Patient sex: F
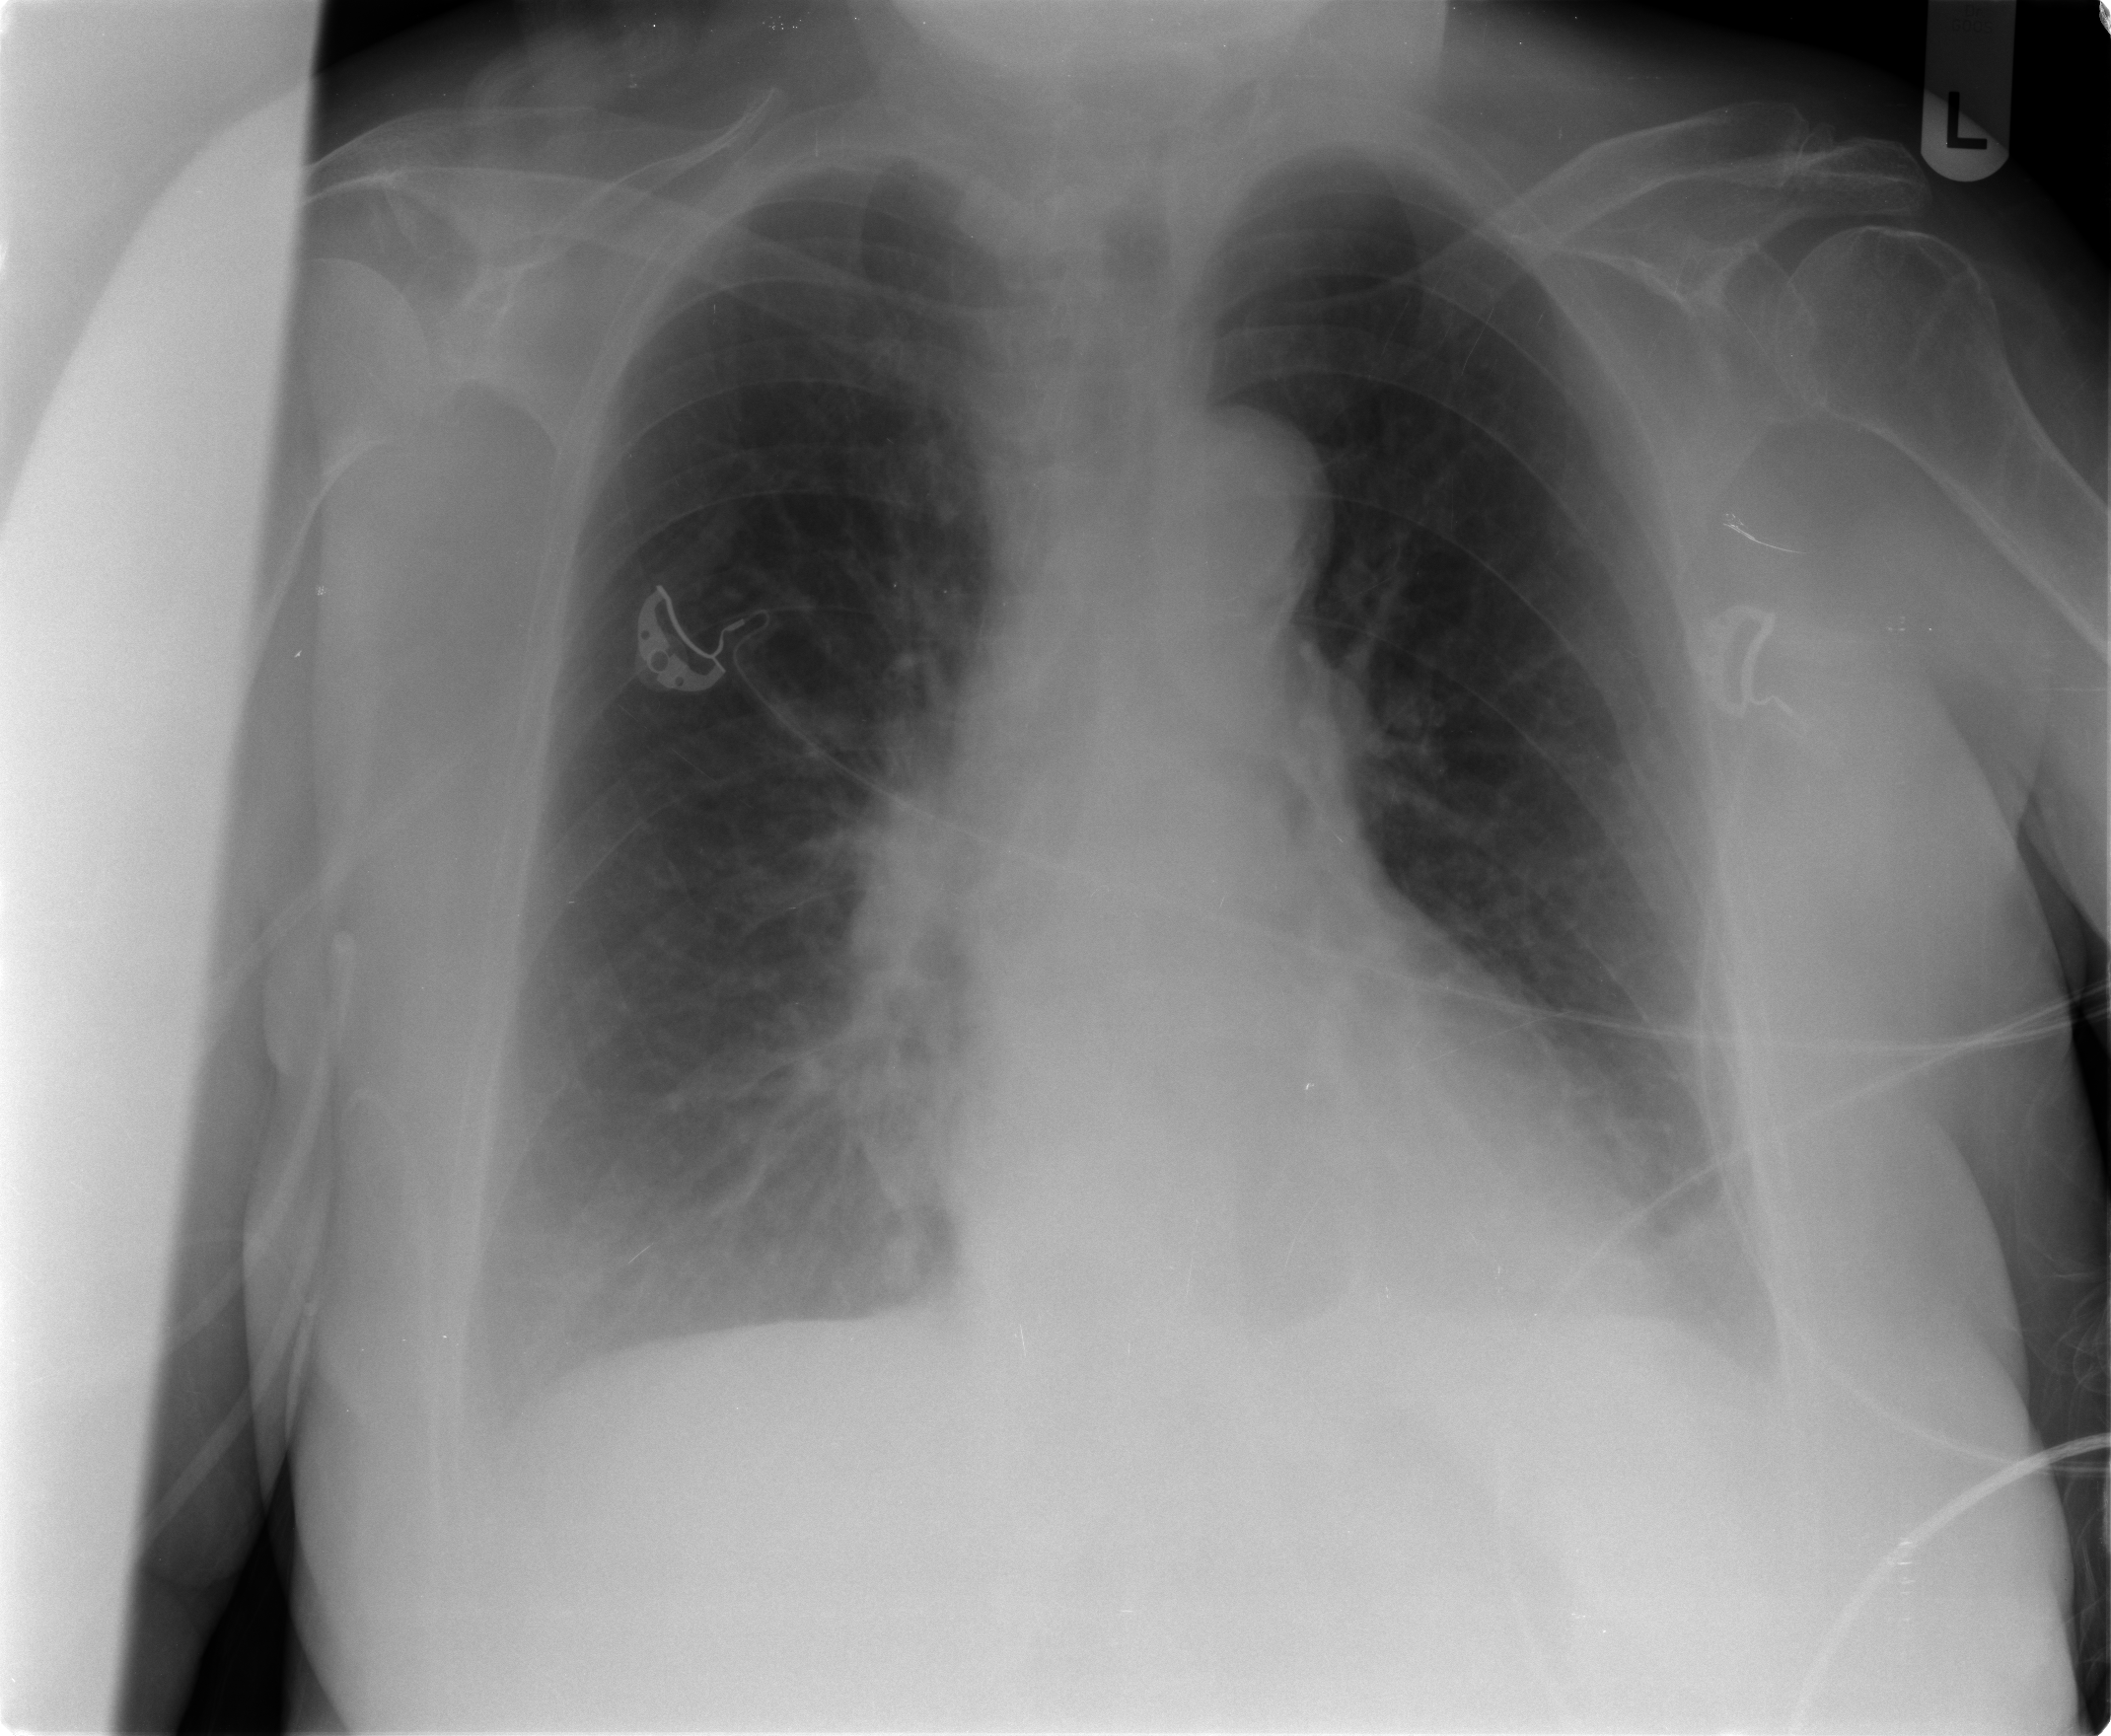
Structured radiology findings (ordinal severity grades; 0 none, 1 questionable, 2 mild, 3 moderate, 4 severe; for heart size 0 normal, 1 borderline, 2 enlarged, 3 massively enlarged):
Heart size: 1
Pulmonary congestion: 2
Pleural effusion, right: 2
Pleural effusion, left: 2
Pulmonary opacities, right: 0
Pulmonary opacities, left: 0
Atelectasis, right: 2
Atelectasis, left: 2